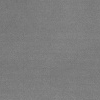
Atmospheric dust classification: dusty